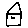
Label: house